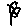
Label: flower